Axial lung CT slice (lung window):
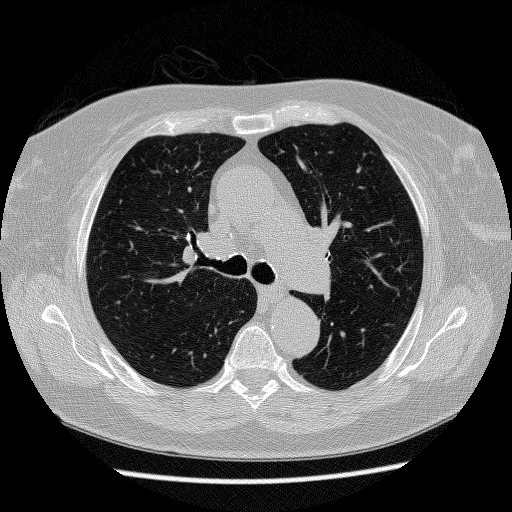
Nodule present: no